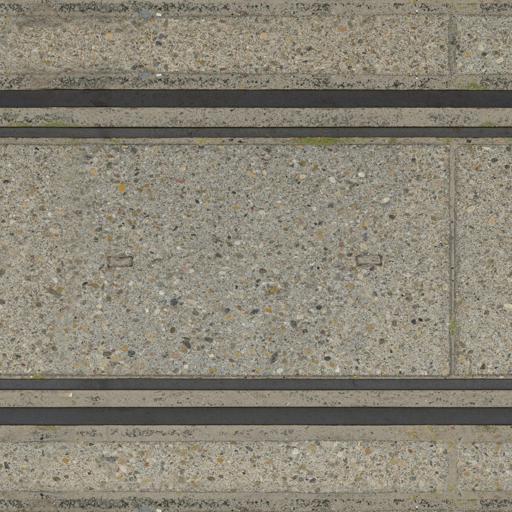
Tags: city concrete rail rails railway